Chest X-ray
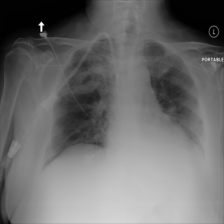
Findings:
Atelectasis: negative
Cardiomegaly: negative
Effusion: positive
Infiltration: positive
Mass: negative
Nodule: negative
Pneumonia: negative
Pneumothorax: negative
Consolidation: negative
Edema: negative
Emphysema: negative
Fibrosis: negative
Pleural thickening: negative
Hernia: negative